Question: If you look at this picture:

You can see that the left and right walls are brighter than the others, along with the faces of the chair.
I was wondering, is this an issue with the normals? Or would it potentially be just the position of the light illuminating these surfaces?
In my main method I just do this:
'''
//enable lighting
glEnable(GL_LIGHTING);
glEnable(GL_LIGHT0);
//setup lighting
float lightColor [] = {1.0f, 0.8f, 0.8f,1.0f};
glMaterialfv(GL_FRONT_AND_BACK, GL_AMBIENT_AND_DIFFUSE, lightColor);
GLfloat lightpos[] = {2,2,4,4};
glLightfv(GL_LIGHT0,GL_POSITION, lightpos);
'''
If you need to see the normals I can upload it but I'm not sure if it is a problem with them or not.
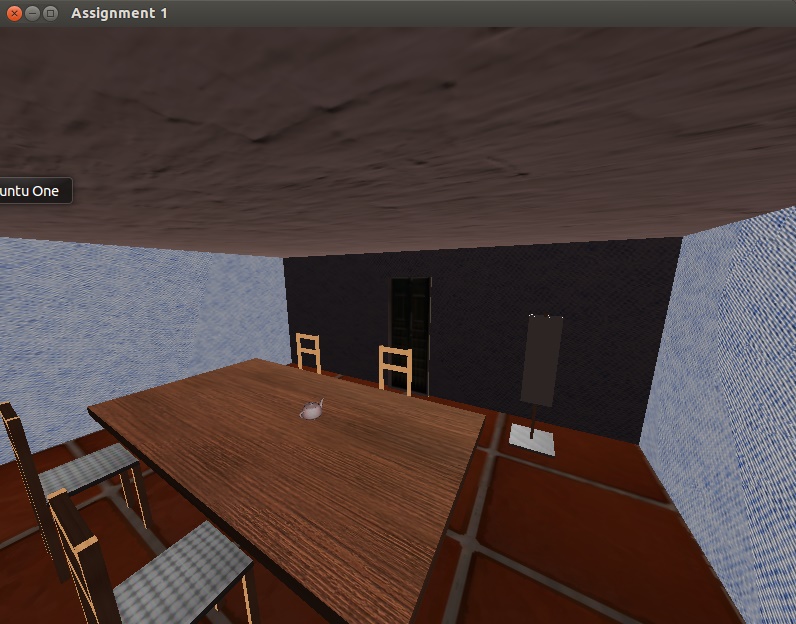
Answer: It seems your normals are not computed as they should. Notice how same direction sides of different objects are lit differently.
I would guess that:
- - 'glEnable(GL_NORMALIZE)'-
It is hard to suggest more possible causes without seeing your actual code.